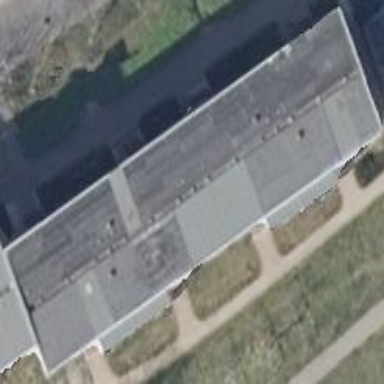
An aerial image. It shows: Apartment building with flat roof.